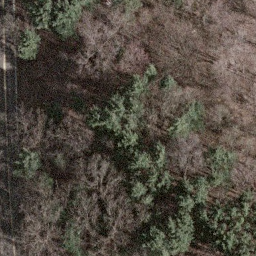
Label: forest